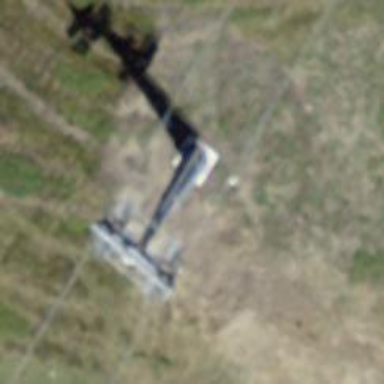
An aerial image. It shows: Pylon for aerialway.